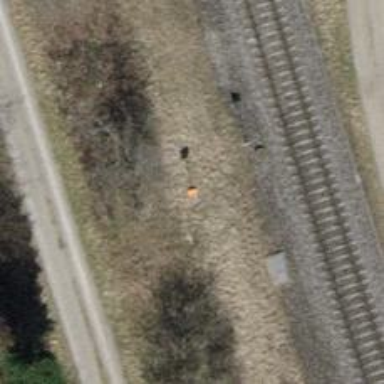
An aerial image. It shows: Object with orange color.